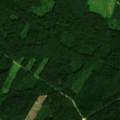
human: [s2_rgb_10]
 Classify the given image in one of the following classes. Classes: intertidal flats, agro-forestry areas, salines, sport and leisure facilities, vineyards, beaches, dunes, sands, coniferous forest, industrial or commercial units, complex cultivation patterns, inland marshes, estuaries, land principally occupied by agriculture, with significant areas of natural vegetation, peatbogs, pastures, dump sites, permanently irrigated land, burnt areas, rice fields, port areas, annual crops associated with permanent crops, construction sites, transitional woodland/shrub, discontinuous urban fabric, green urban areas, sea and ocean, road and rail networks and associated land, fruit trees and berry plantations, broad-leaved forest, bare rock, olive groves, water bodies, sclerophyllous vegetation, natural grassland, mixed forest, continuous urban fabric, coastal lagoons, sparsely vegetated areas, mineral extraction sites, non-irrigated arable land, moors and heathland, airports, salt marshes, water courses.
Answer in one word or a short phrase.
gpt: non-irrigated arable land, broad-leaved forest, coniferous forest, mixed forest, transitional woodland/shrub